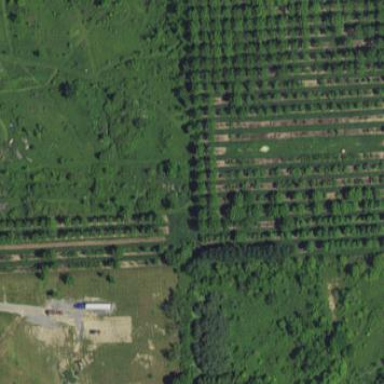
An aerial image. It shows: Orchard.